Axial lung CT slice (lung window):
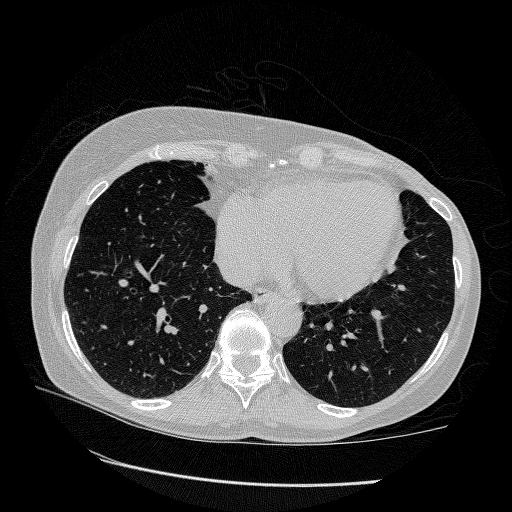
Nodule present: no